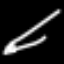
Label: pencil